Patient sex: F
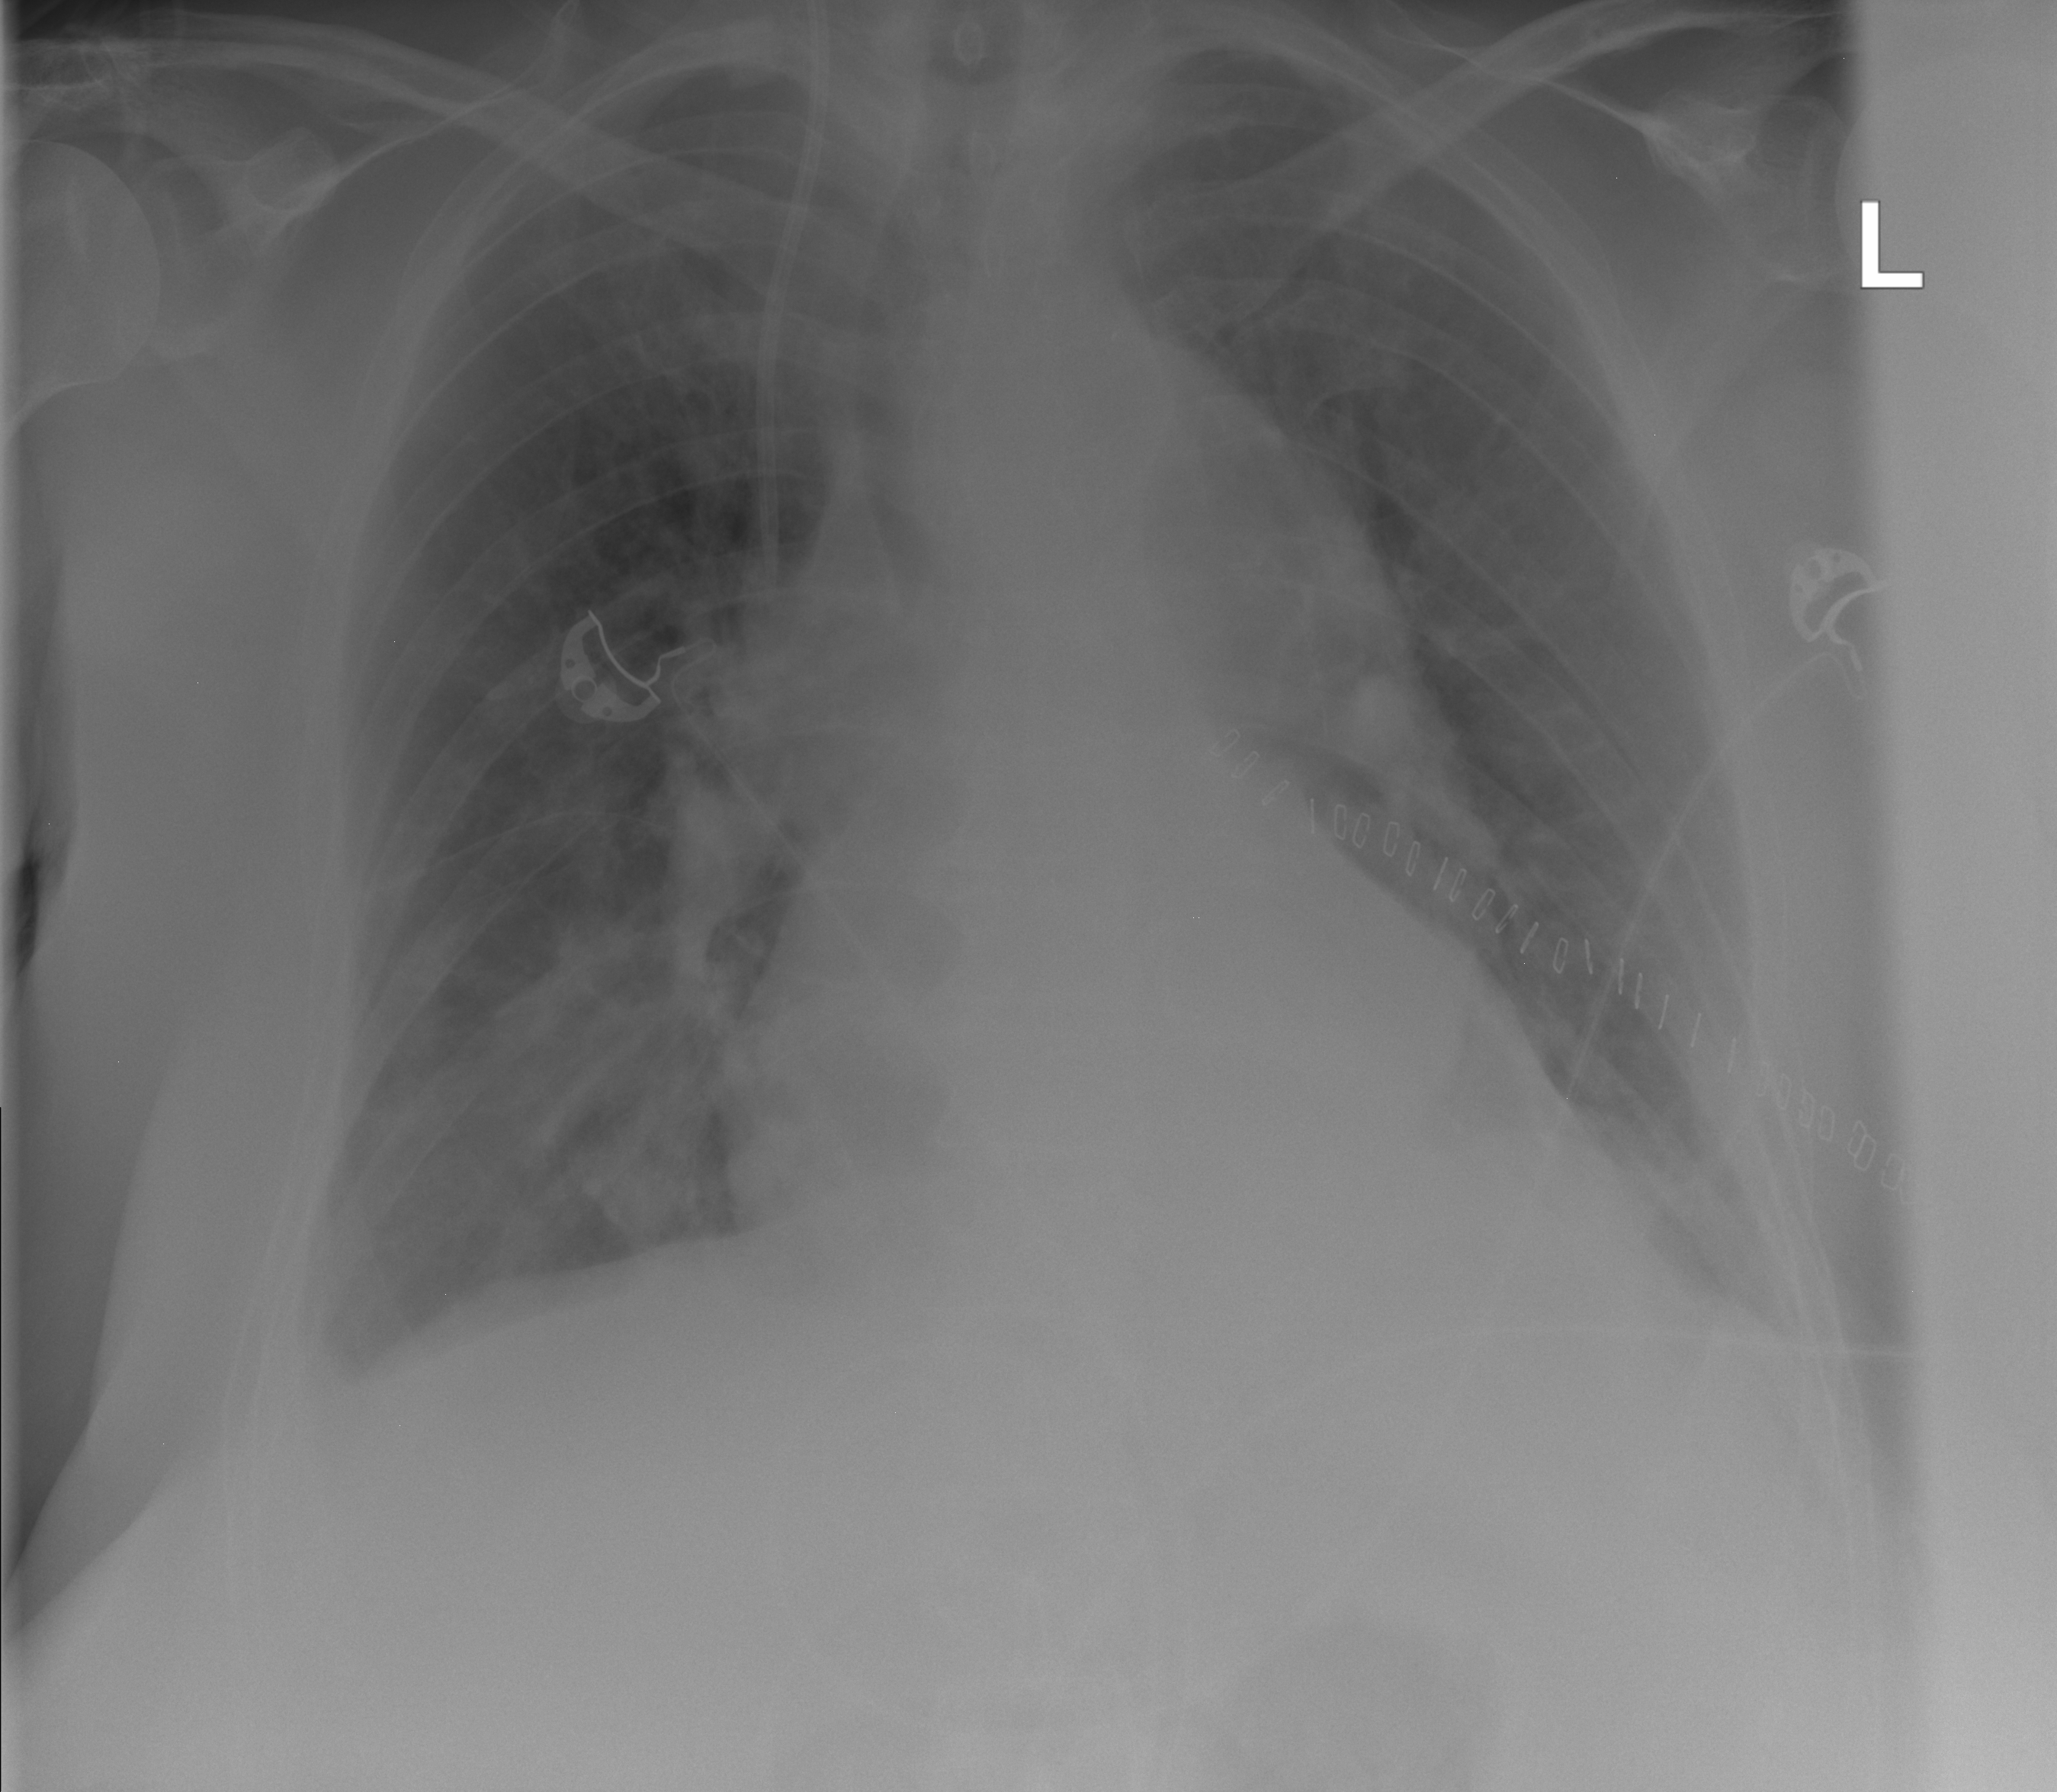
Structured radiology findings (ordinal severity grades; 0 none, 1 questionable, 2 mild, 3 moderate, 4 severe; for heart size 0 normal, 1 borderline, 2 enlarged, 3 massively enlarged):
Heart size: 1
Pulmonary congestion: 0
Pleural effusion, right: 0
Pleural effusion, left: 0
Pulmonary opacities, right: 0
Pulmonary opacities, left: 0
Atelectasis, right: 0
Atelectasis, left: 2